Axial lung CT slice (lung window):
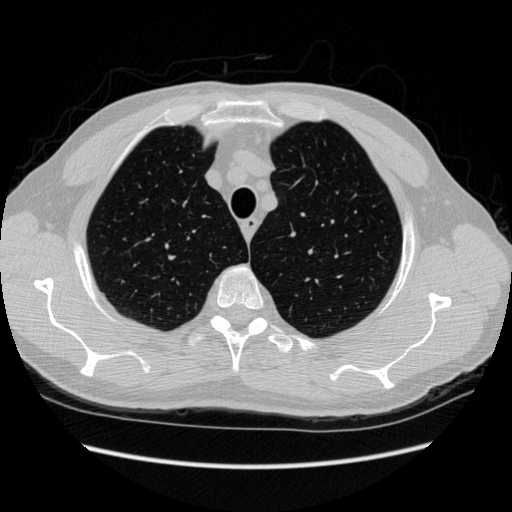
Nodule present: no